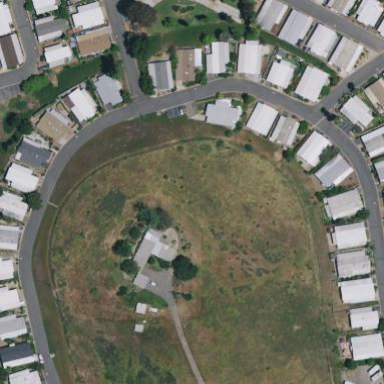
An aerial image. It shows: Residential area known as trailer park.